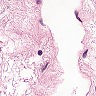
Metastatic tissue present: no